Question: I have google spreadsheet with some schedules.
I froze first 3 lines.
## Question:
How can I froze last column in same sheet?
## Output:

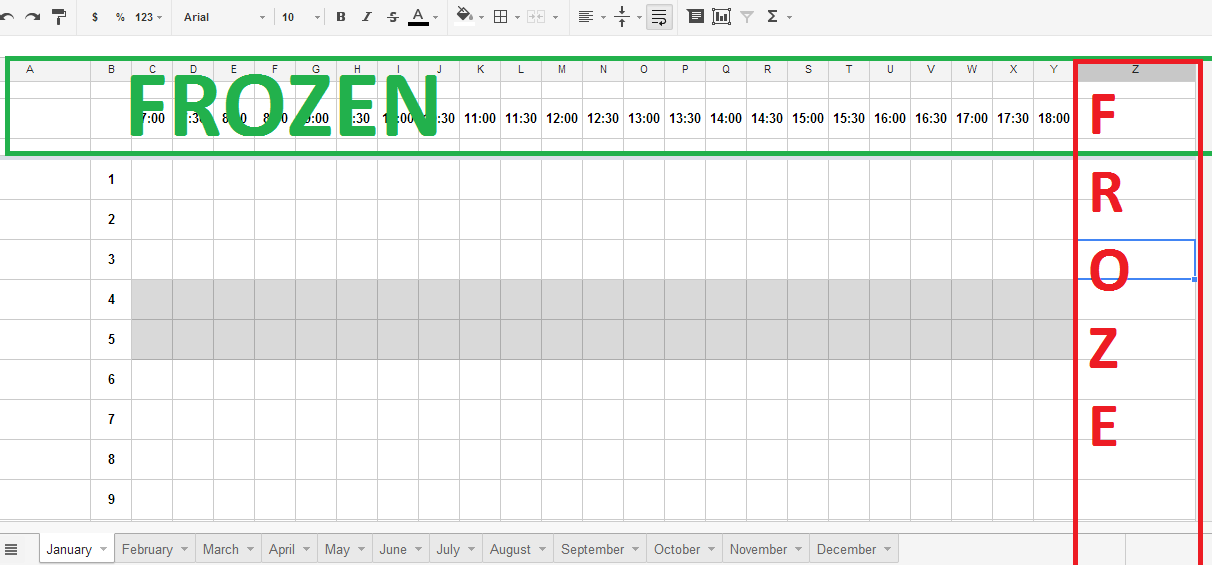
Answer: As Google Spreadsheet doesn't allow freezing by coloumn number, you will have to use app script.
Gsheet - Tools - Script Editor
'''
function myFunction() {
var ss = SpreadsheetApp.getActiveSpreadsheet();
var sheet = ss.getSheetByName("yoursheetname");
// Freezes the first column
sheet.setFrozenColumns(1);
}
'''
<URL>
Freezes the given number of columns. If zero, no columns are frozen.
Not underestimating you - but still explaining bit by bit so that if required someone else can use it as well...